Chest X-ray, AP view. Patient: 49 years old, sex M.
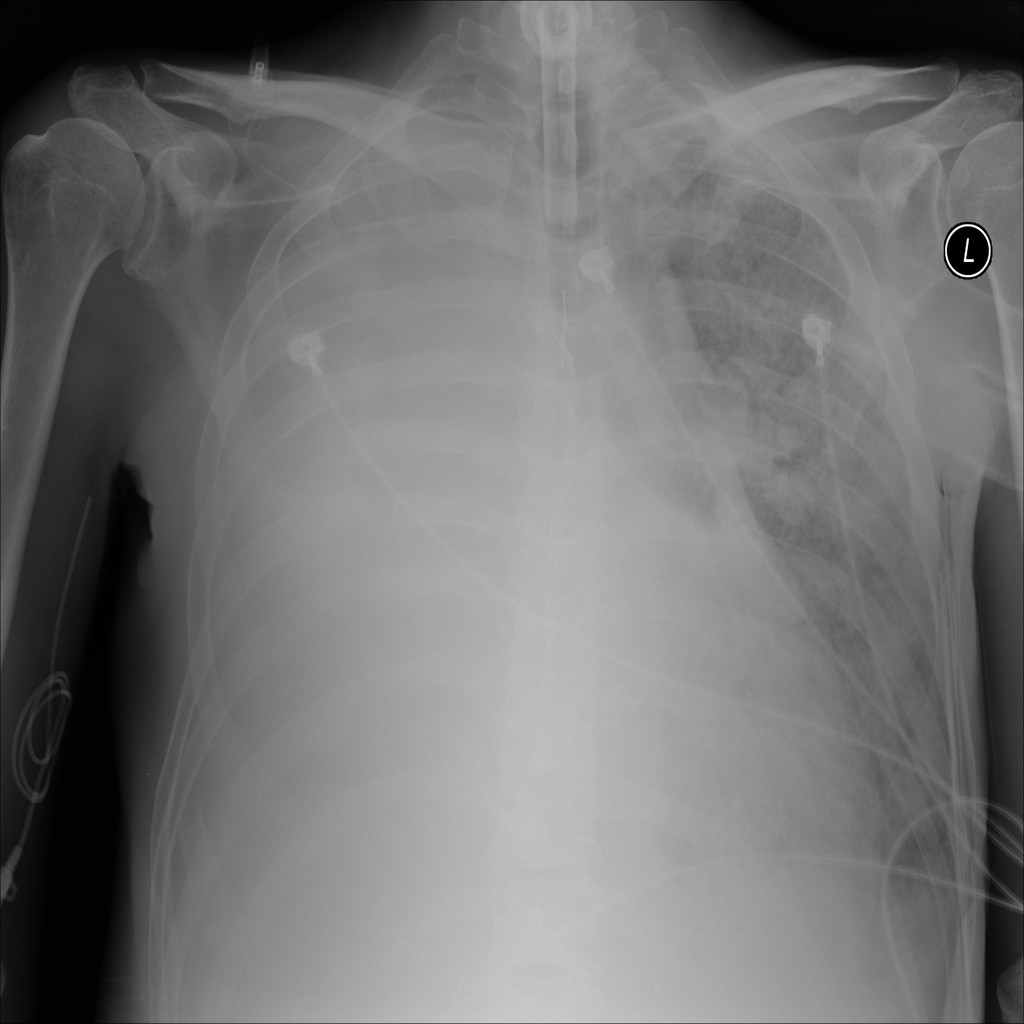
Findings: Infiltration